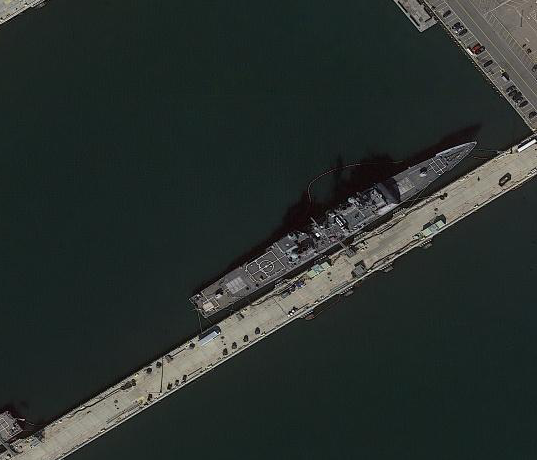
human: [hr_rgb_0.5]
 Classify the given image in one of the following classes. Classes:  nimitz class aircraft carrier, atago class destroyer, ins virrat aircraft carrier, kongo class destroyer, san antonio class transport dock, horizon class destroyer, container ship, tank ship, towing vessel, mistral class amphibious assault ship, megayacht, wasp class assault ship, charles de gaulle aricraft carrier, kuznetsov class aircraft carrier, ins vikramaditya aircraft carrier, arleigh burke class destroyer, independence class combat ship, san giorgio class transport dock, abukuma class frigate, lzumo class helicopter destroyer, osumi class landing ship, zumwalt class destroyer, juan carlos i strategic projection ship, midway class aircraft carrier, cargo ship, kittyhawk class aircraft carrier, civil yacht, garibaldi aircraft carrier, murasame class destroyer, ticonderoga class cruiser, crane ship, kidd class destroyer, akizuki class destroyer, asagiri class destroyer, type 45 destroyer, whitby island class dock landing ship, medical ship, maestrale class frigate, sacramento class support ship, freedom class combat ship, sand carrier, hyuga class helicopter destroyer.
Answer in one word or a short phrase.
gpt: Ticonderoga class cruiser